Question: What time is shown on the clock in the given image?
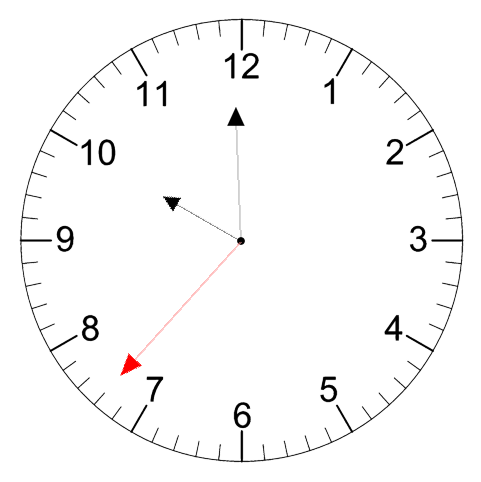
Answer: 09:59:37